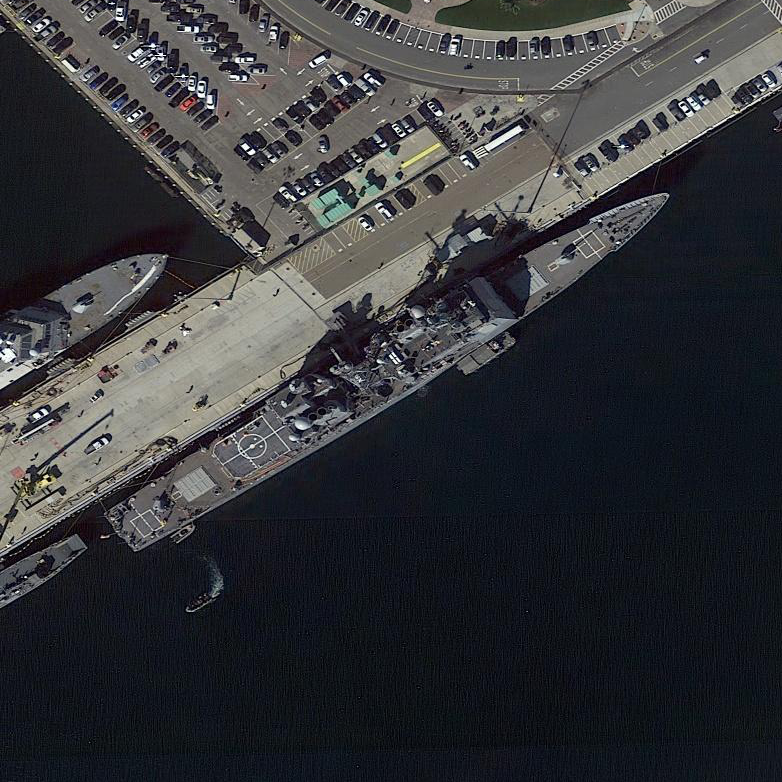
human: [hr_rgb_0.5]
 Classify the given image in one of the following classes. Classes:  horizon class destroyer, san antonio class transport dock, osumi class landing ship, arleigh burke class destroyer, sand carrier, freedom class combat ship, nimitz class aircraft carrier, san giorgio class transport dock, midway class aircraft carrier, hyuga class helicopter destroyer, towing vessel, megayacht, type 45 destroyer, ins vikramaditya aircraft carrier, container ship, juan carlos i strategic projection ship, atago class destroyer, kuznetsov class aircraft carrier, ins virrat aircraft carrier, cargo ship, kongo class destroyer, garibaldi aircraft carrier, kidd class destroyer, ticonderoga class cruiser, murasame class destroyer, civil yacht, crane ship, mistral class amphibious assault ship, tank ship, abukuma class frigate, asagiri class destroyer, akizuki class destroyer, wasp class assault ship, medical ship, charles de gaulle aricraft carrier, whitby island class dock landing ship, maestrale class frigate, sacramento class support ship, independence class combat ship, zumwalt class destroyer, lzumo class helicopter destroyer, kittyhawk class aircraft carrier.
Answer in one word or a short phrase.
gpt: Ticonderoga class cruiser